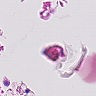
Metastatic tissue present: no